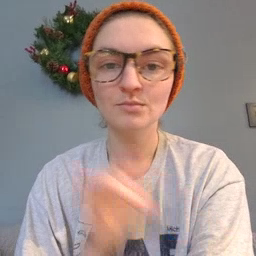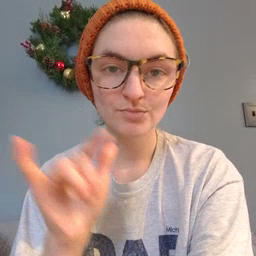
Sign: airplane